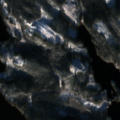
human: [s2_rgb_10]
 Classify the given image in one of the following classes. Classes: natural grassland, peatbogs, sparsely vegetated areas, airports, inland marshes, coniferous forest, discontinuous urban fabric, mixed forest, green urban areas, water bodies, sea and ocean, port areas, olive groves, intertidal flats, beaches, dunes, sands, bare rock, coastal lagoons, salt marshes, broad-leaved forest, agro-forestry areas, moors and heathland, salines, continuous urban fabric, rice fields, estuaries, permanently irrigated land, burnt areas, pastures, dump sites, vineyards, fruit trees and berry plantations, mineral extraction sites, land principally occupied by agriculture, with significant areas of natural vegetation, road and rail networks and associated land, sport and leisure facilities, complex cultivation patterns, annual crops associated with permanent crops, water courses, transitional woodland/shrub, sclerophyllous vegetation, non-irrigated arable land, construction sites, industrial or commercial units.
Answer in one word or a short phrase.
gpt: coniferous forest, mixed forest, water bodies